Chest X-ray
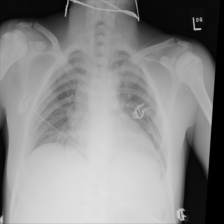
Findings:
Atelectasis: negative
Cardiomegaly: positive
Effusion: negative
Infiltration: negative
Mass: negative
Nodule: negative
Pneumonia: negative
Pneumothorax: negative
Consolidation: negative
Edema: negative
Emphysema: negative
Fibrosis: negative
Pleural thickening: negative
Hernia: negative